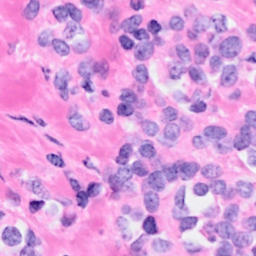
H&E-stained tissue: Breast